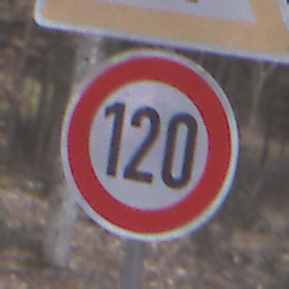
Verkehrszeichen: Geschwindigkeit120
Zusatzzeichen oben: VerengteFahrbahn
Umgebung: Outdoor, Nature
Tageszeit: Midday
Wetter: Overcast
Licht: Natural
Jahreszeit: Autumn
Kontrast: LowContrast